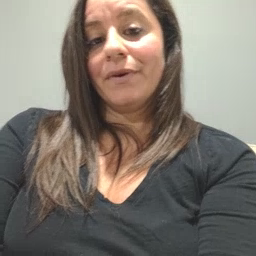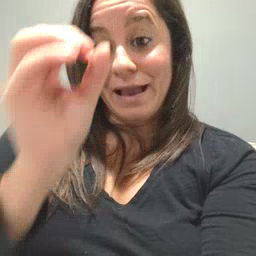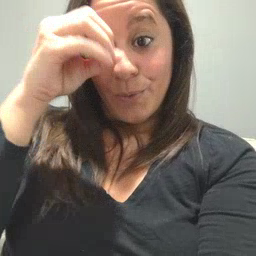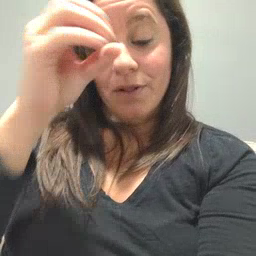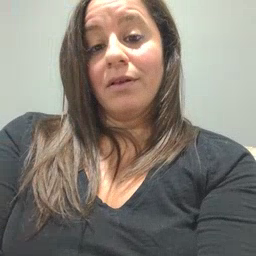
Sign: owl